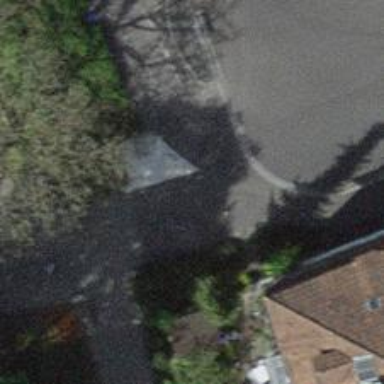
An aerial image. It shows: Bollard barrier.